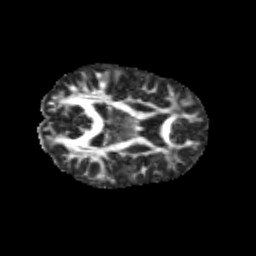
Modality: FA
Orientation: axial
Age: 12
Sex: female
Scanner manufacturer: siemens
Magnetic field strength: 3 T
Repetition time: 3.8 s
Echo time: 0.07 s